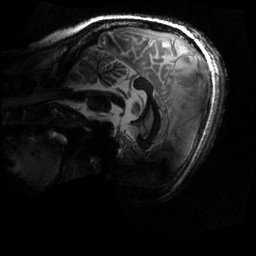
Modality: MP2RAGE
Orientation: sagittal
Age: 20
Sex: female
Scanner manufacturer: siemens
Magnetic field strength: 6.98 T
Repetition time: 6 s
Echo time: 0.00283 s